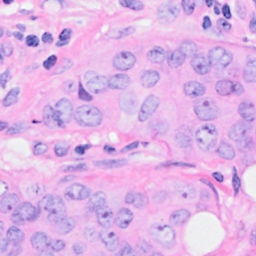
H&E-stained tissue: Breast